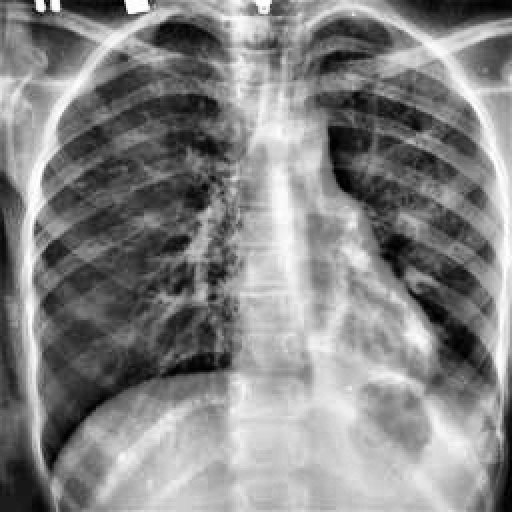
Finding: TUBERCULOSIS